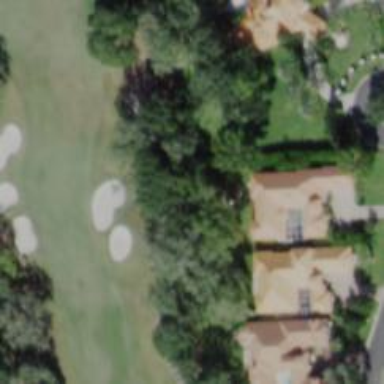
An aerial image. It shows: Path designated for golf carts.